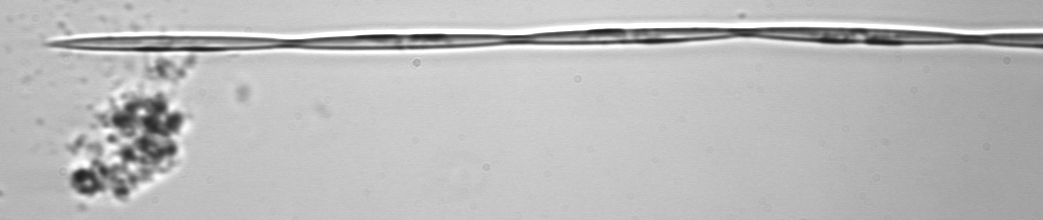
Label: Pseudo-nitzschia